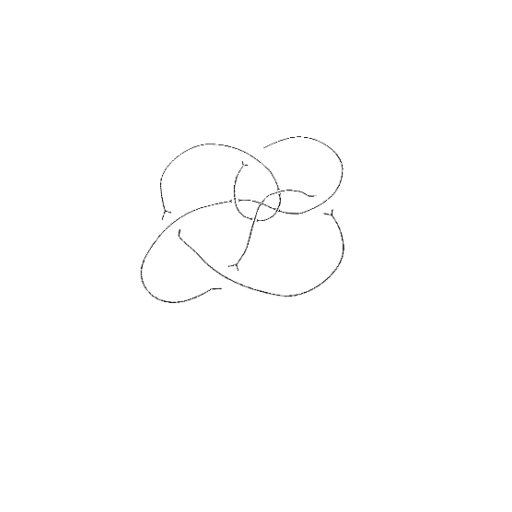
Crossing number: 9